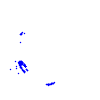
Particle: pion